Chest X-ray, PA view. Patient: 29 years old, sex M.
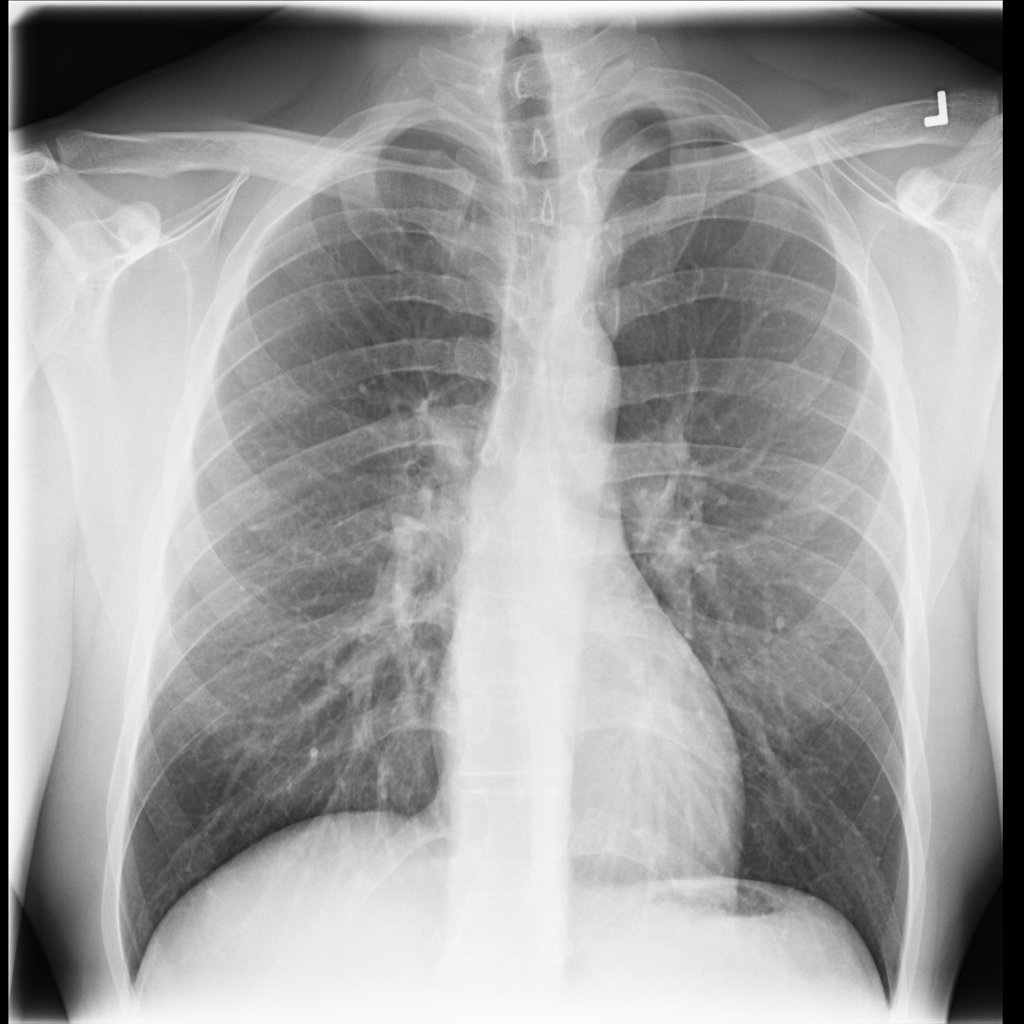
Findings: No Finding